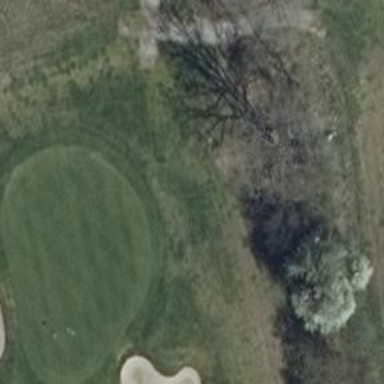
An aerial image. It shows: Golf green.